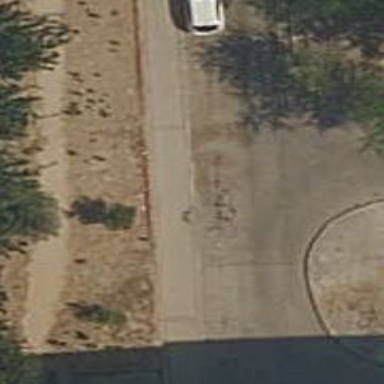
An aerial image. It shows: Asphalt parking aisle along service road.